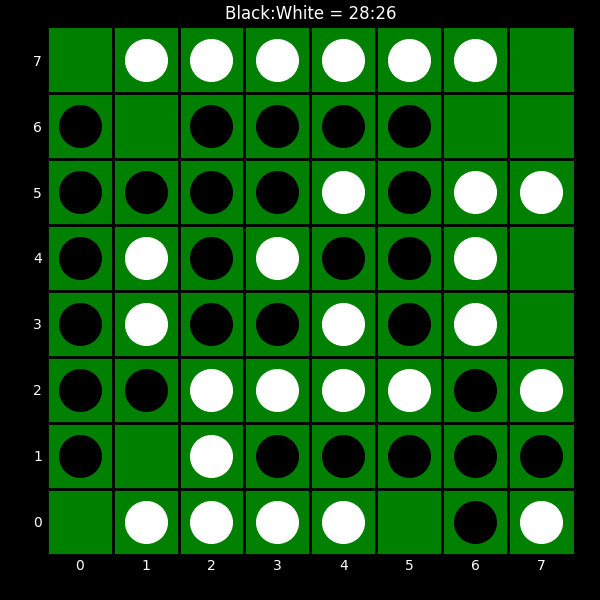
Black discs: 28
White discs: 26